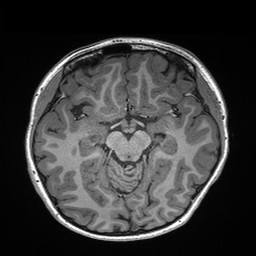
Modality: T1w
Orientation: coronal
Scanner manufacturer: siemens
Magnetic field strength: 3 T
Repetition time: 2.3 s
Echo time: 0.00298 s